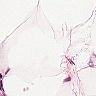
Metastatic tissue present: no